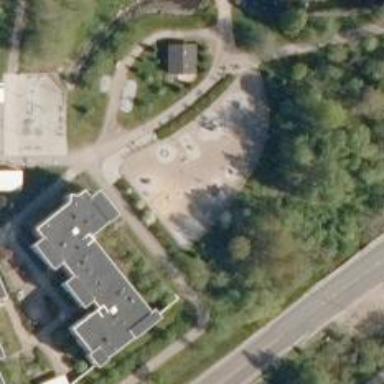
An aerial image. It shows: Playground with springy equipment.